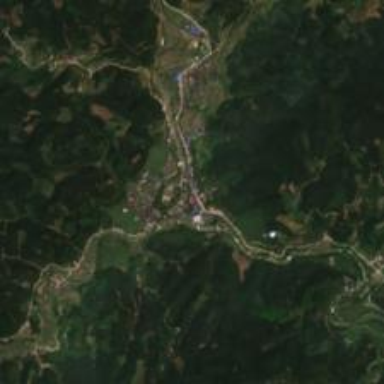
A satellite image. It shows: Ethnic township within town.